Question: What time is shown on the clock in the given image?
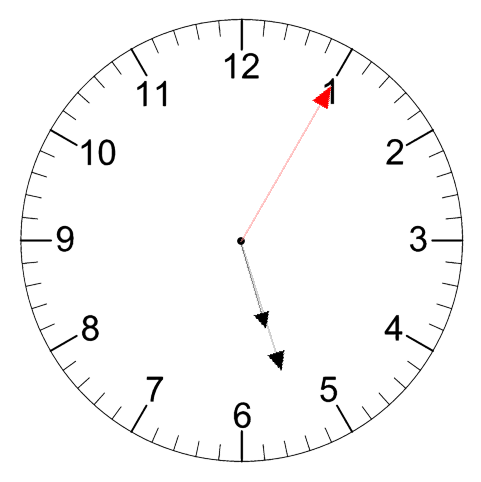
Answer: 05:27:05